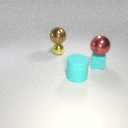
large cyan rubber cylinder to the right of small yellow metal sphere